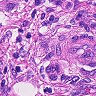
Metastatic tissue present: yes